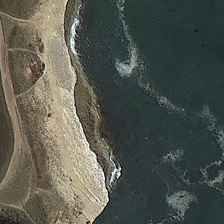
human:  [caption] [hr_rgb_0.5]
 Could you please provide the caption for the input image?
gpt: white waves in green ocean is near yellow beach and green trees .

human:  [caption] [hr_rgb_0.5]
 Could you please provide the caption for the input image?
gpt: white waves in green ocean is near yellow beach and green trees .

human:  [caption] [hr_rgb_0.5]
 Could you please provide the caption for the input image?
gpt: white waves in green ocean is near yellow beach and green trees .

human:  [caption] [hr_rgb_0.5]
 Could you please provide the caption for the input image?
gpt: white waves in green ocean is near yellow beach and green trees .

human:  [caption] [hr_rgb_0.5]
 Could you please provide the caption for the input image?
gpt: white waves in green ocean is near yellow beach and green trees .